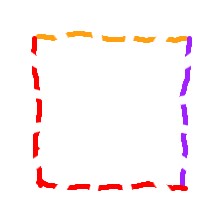
Shape: square